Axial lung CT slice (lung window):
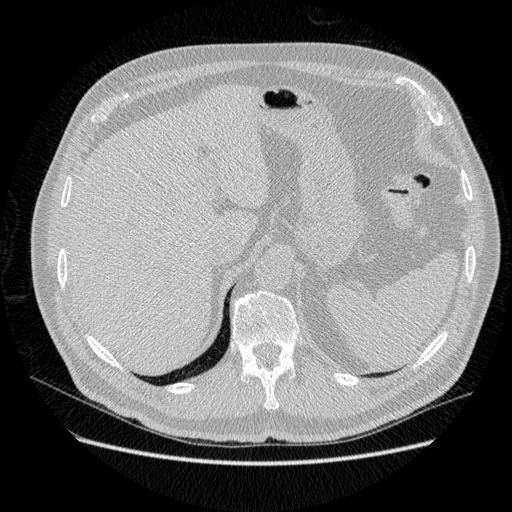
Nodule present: no